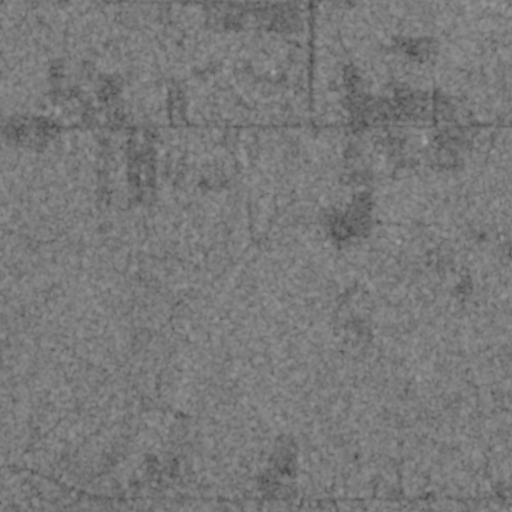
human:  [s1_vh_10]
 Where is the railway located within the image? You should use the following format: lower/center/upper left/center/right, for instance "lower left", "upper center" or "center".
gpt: The railway is located in the lower right of the image.
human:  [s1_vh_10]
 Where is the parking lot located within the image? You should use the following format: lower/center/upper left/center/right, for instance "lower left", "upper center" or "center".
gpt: There is no parking lot in the image.

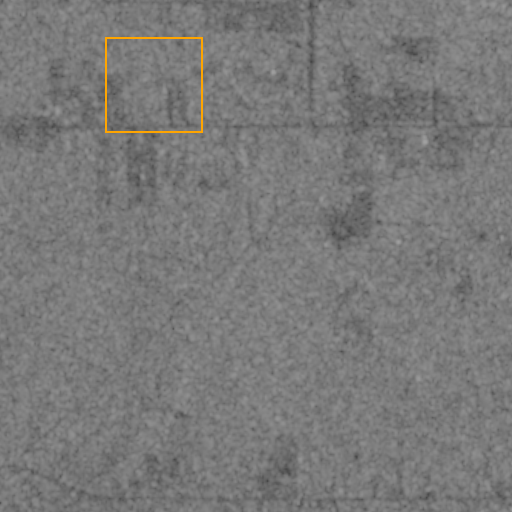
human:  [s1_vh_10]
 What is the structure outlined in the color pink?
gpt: There is no pink outline.
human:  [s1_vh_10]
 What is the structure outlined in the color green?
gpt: There is no structure outlined in green.